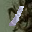
Label: 1